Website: crate-barrel
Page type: billing-address
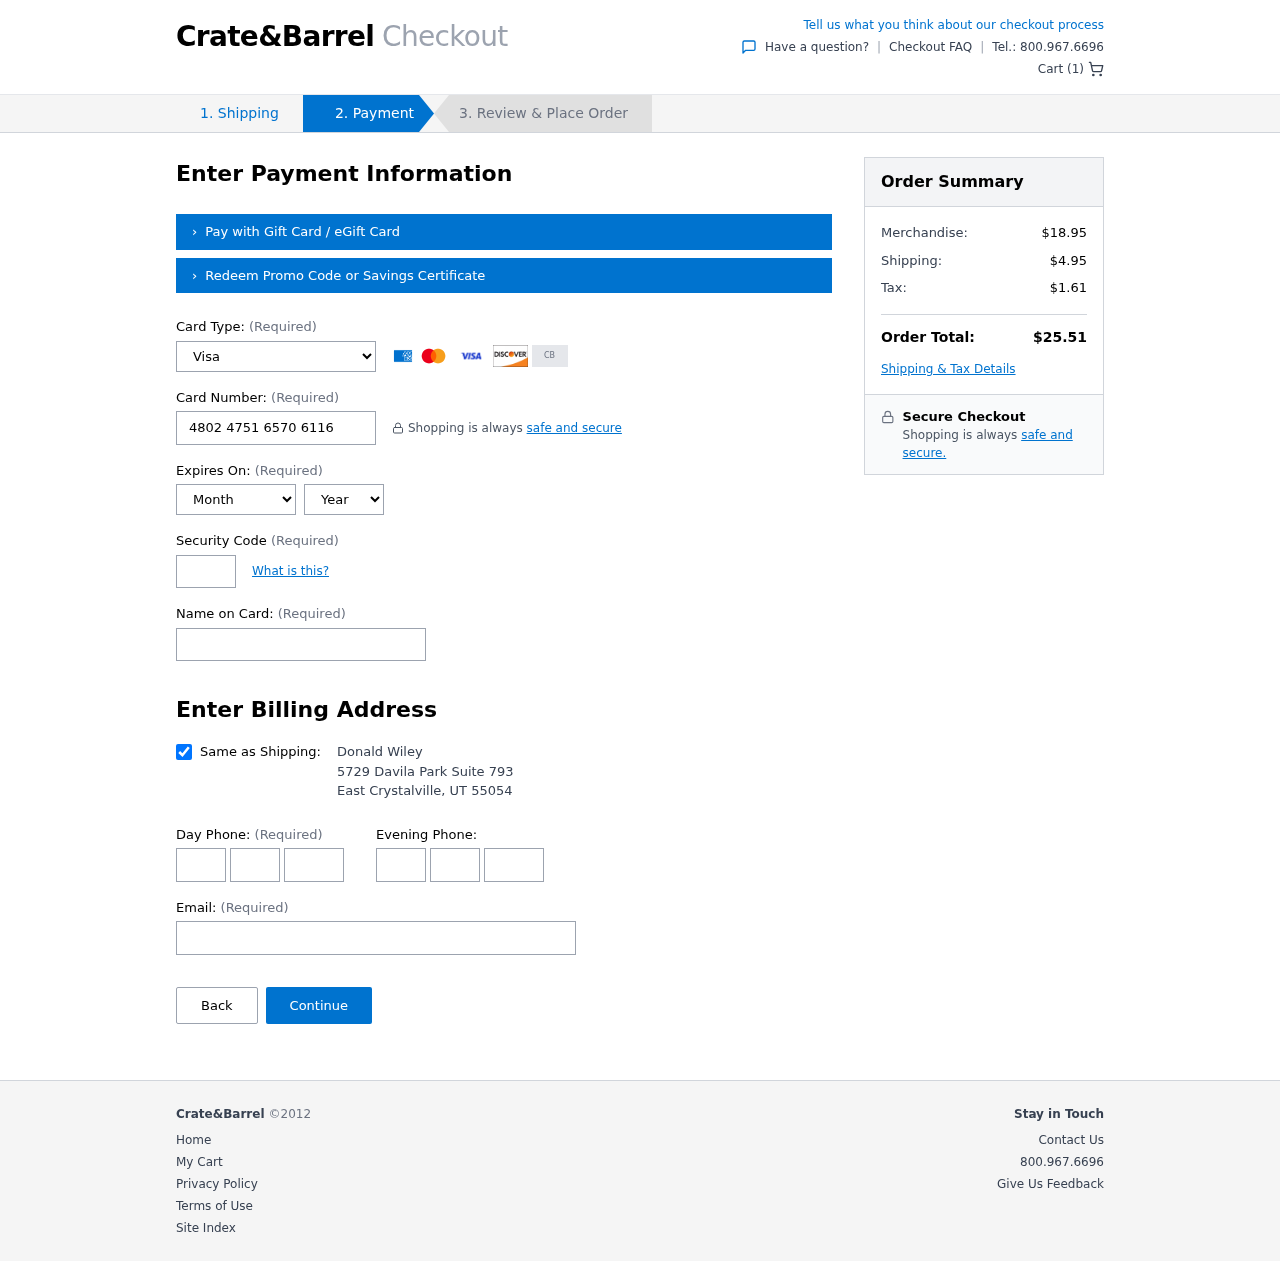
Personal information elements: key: PII_CARD_CVV
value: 068
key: PII_CARD_EXPIRY_MONTH
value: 08
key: PII_CARD_EXPIRY_YEAR
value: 30
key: PII_CARD_NUMBER
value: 4802 4751 6570 6116
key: PII_CARD_TYPE
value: Visa
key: PII_CITY
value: East Crystalville
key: PII_EMAIL
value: donald.wiley@gmail.com
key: PII_FULLNAME
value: Donald Wiley
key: PII_PHONE_AREA
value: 720
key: PII_PHONE_PREFIX
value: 361
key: PII_PHONE_SUFFIX
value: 4177
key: PII_POSTCODE
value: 55054
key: PII_STATE_ABBR
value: UT
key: PII_STREET
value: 5729 Davila Park Suite 793
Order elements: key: ORDER_NUM_ITEMS
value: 1
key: ORDER_SUBTOTAL
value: $18.95
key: ORDER_SHIPPING_COST
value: $4.95
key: ORDER_TAX
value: $1.61
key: ORDER_TOTAL
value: $25.51